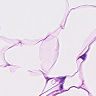
Metastatic tissue present: no